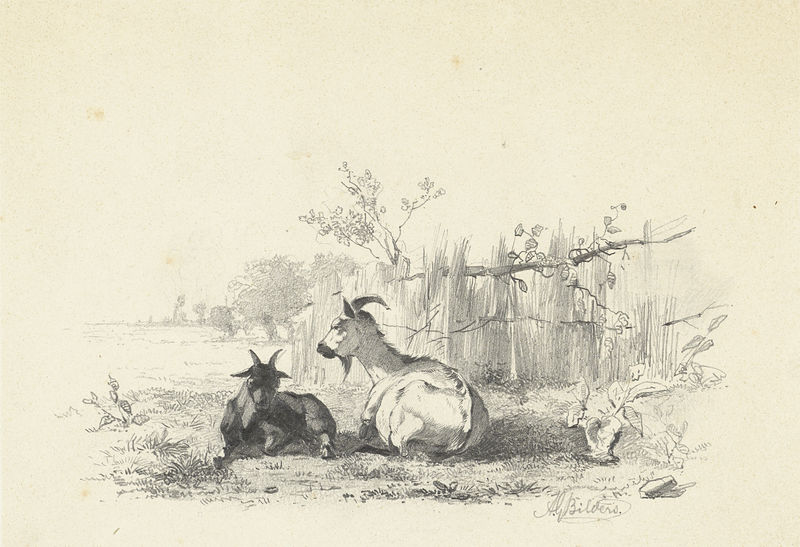
Titel: Twee bokjes bij een schutting
Künstler: Gerard Bilders
Standort: Amsterdam
Institution: Rijksmuseum
Schlagwörter: blanc, noir, gravure, bosquet, nature, deux, champs, plantes, chèvres, cornes, couché